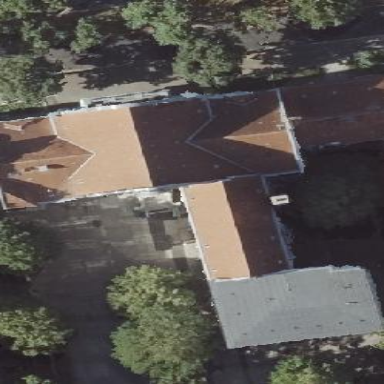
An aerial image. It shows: School building.